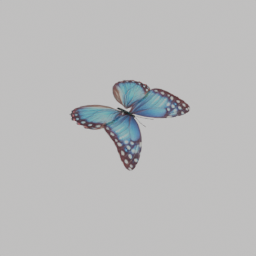
Label: animals